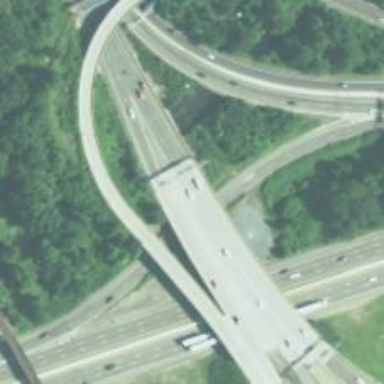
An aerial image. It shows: Motorway link.